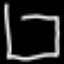
Label: square